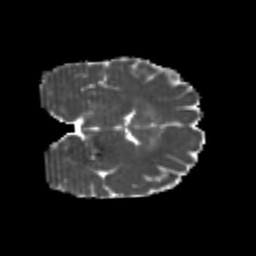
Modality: MD
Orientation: coronal
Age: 25
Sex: female
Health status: healthy
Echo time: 0.074 s